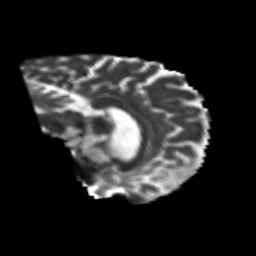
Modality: T2w
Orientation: sagittal
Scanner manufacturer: siemens
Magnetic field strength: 3 T
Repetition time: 6.8 s
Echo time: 0.093 s